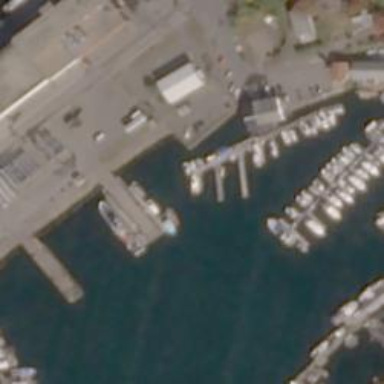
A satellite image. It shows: Man-made pier.